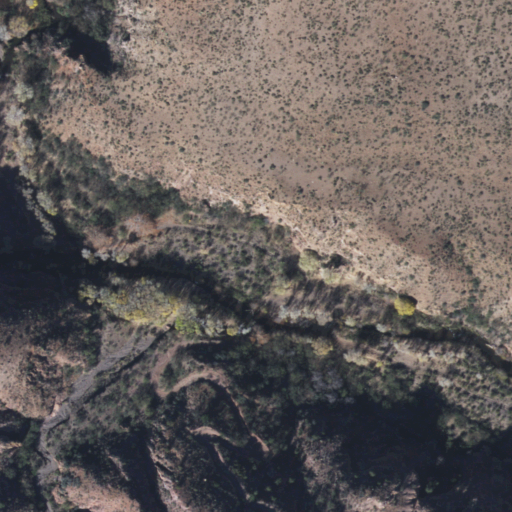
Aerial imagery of valley in Arizona named South Smith Canyon containing shrub, grassland, and woody wetlands